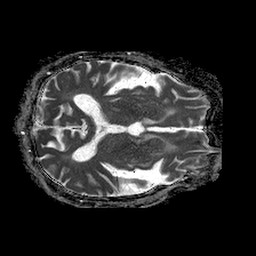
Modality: ADC
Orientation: axial
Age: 70
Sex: male
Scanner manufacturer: philips
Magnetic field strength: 1.5 T
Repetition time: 4.6 s
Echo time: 0.08517 s